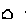
Label: hexagon